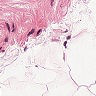
Metastatic tissue present: no